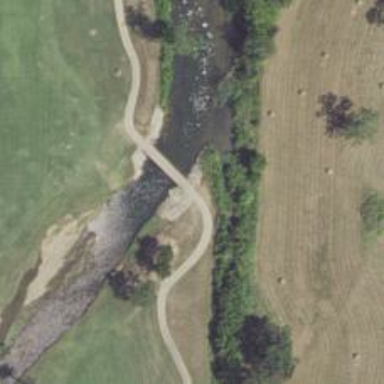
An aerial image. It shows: Path on bridge over golf course.